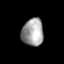
Tissue: prostate
Cell type: T cells
Senescence score: 0.735
Nuclear area (px): 577
Mean DAPI intensity: 161.159